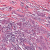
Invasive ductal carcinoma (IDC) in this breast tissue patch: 1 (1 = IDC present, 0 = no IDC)